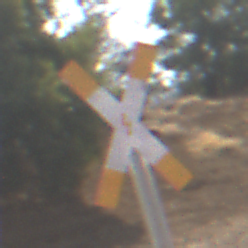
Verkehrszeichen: Andreaskreuz
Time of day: MorningAfternoon
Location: Outdoor (Nature)
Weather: PartlyCloudy
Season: NotSpecified
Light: Natural